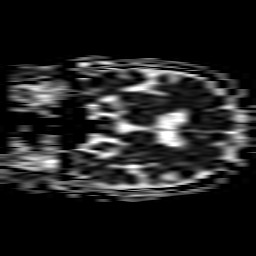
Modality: ADC
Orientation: coronal
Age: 81
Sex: female
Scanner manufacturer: philips
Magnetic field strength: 1.5 T
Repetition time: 4.82 s
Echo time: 0.07764 s